Field crop: maize
Growth stage: 2
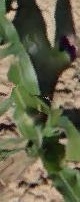
Species: maize